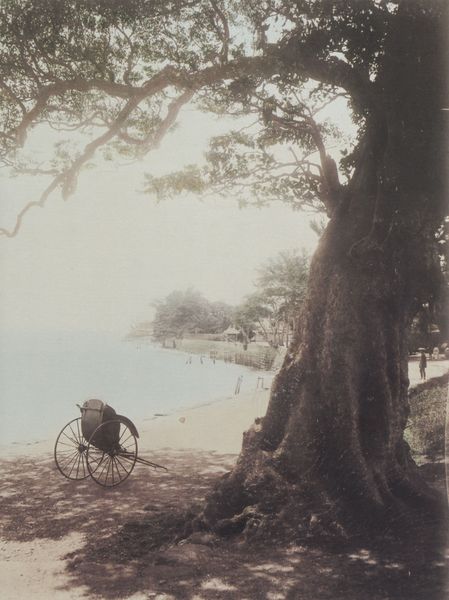
Titel: Uferpromenade des Hakone-Sees
Künstler: Japanischer Photograph
Standort: Hannover
Institution: Sammlung Ludwig Hoerner
Schlagwörter: baum, blau, blätter, laub, schatten, wasser, bäume, grün, see, äste, braun, hell, licht, park, weg, hochformat, natur, stamm, räder, rad, wagen, foto, photo, rinde, rollstuhl, überlichtet, roolstuhl